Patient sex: F
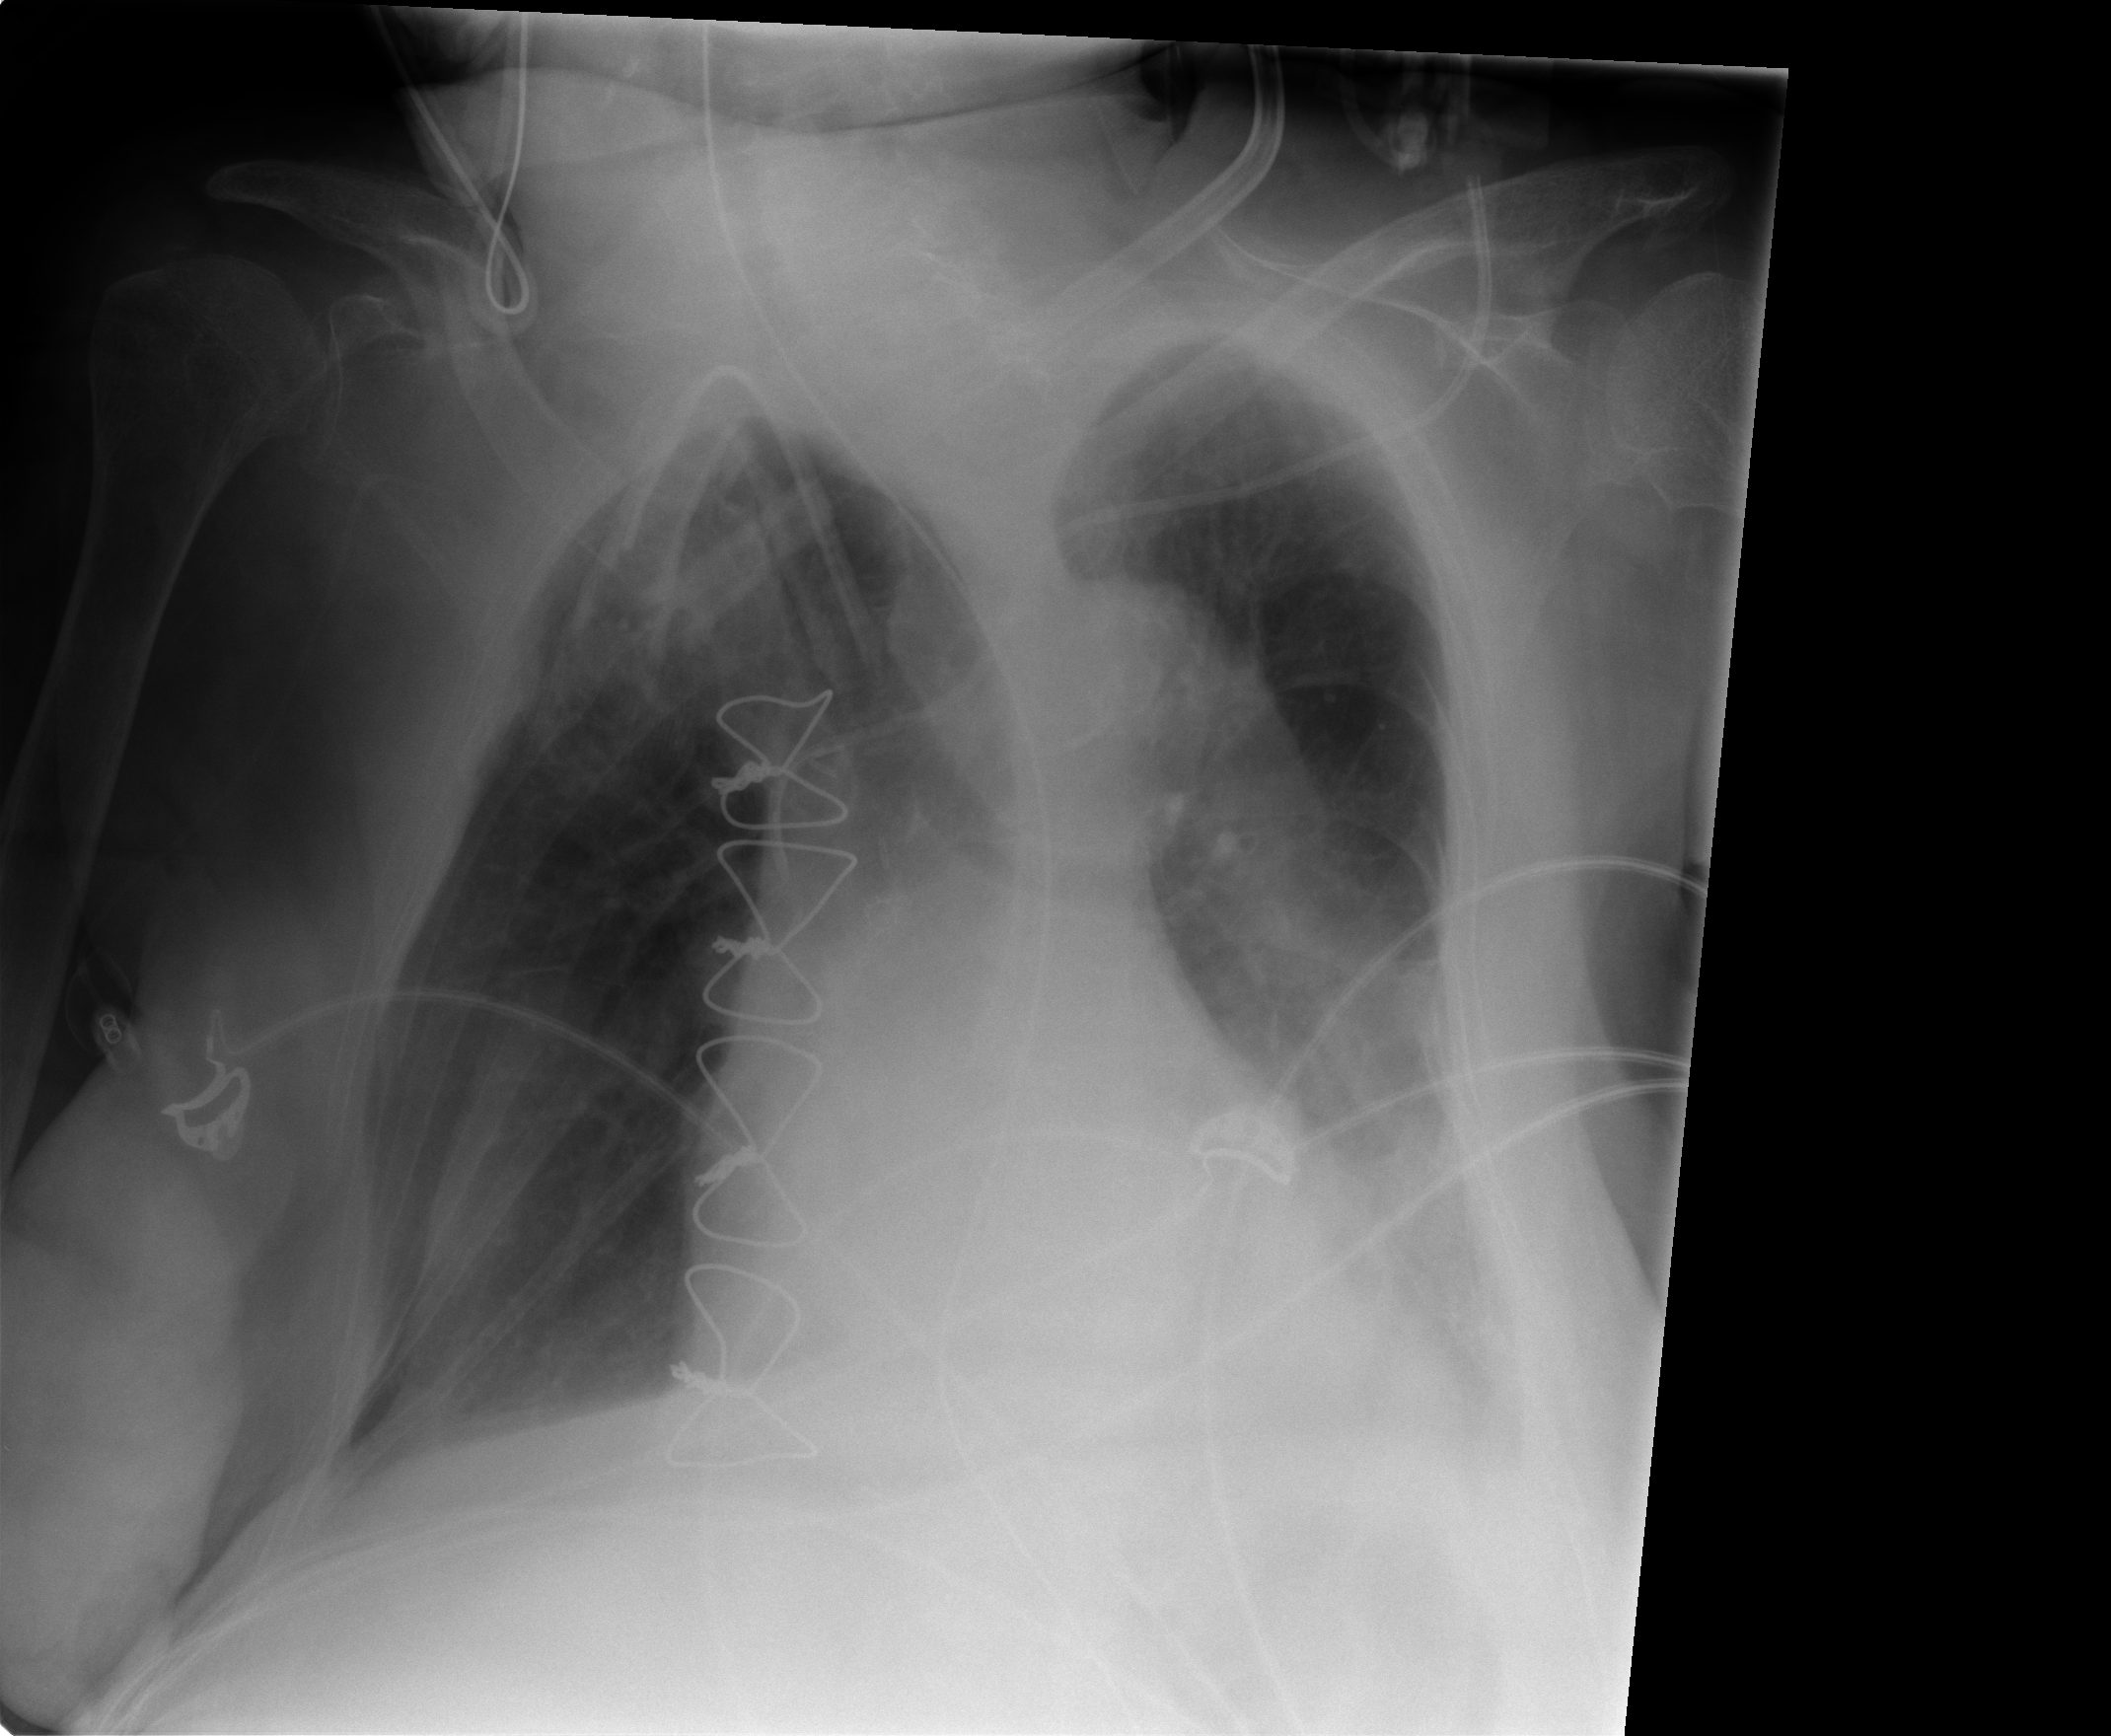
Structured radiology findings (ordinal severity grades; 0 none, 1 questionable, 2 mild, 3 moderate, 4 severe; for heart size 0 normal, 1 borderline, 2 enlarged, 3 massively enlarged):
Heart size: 1
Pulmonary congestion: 1
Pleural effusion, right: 1
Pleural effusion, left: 2
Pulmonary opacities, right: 1
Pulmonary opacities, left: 2
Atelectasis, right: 1
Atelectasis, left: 2